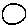
Label: circle